Question: I display an array 'posts:[]', which contain a 'JSON' object. Everything is fine except that I can't display three columns in a row with Bootstrap. Even though I specified in the class="col-4". Here's my code.
'''
<div class="" v-for="post of posts">
<div class="col-12 col-lg-4">
<router-link :to="'panneau/' + post['id_panneau']">
"...."
</router-link>
</div>
</div>
'''

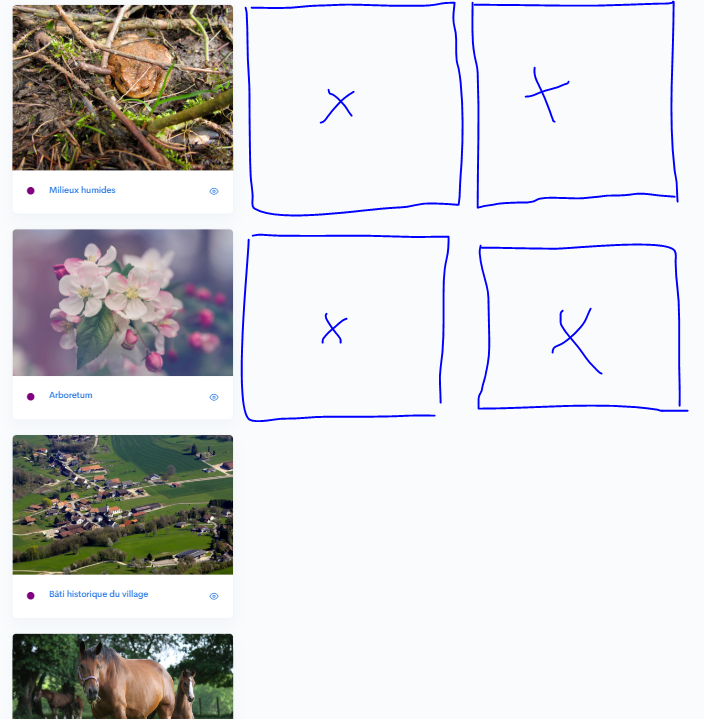
Answer: You can update your code as given below and check:
'''
<div class="row">
<div class="col-12 col-lg-4" v-for="post of posts">
<router-link :to="'panneau/' + post['id_panneau']">
"...."
</router-link>
</div>
</div>
'''